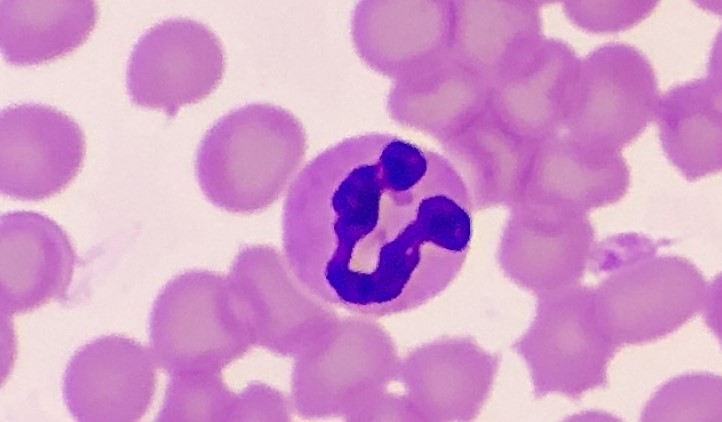
White blood cell type: Neutrophil